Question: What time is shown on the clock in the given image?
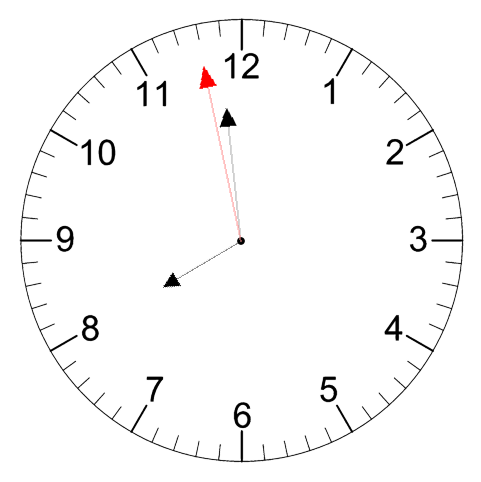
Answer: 07:58:58